Field crop: tomato
Growth stage: 1
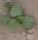
Species: solanum